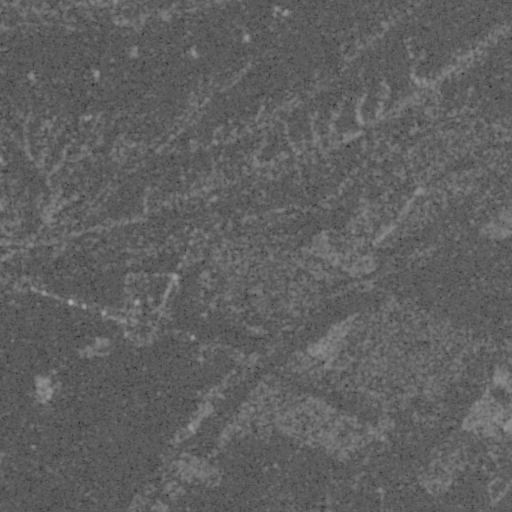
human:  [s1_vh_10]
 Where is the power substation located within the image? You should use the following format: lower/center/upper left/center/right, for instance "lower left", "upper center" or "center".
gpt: The power substation is located in the lower left of the image.
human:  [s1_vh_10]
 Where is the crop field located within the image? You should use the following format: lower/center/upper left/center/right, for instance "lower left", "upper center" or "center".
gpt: There is no crop field in the image.

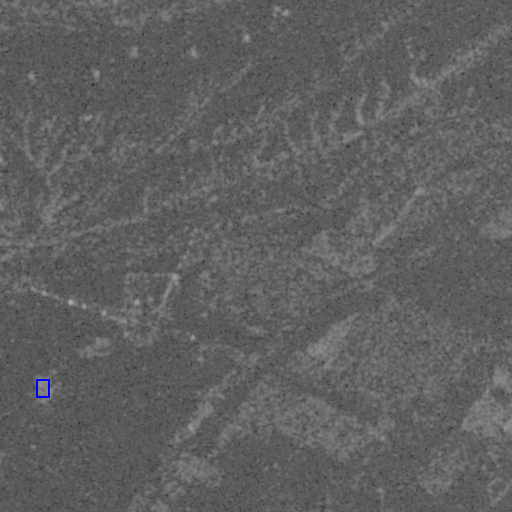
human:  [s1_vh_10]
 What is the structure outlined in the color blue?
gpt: The structure outlined in blue is a power substation.
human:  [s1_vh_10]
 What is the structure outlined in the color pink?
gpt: There is no pink outline.